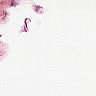
Metastatic tissue present: no